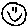
Label: smiley face